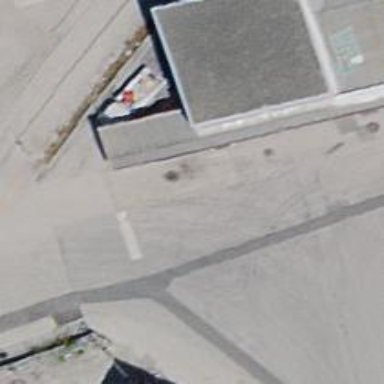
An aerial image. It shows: Fuel station.